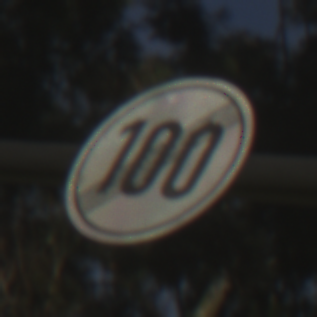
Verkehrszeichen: EndeGeschwindigkeit100
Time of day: MorningAfternoon
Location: Outdoor (Nature)
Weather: Clear
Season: NotSpecified
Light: Natural